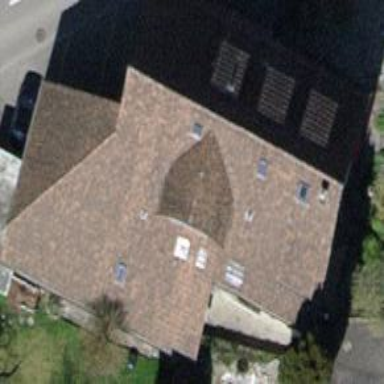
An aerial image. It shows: Gabled roof on building that houses apartments.